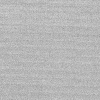
Atmospheric dust classification: dusty